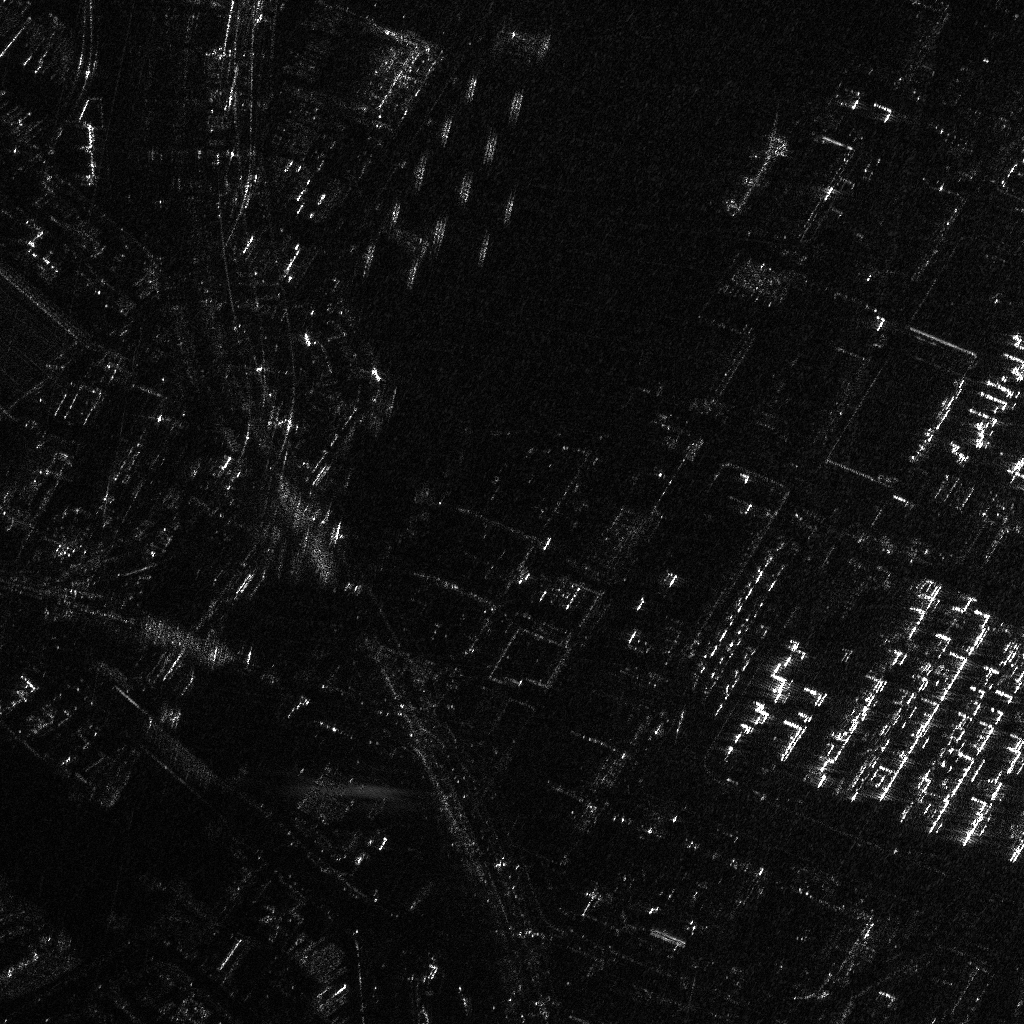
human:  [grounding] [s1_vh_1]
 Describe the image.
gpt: In the satellite image, there is  <ref>1 small ore-oil </ref> <box>[[73, 8, 75, 21, 29]]</box> located at top right.